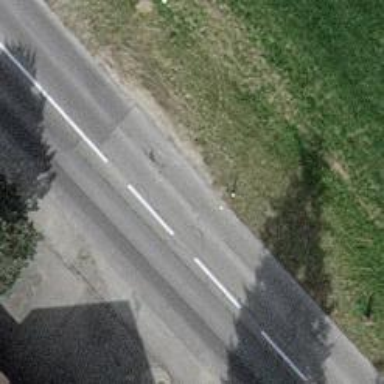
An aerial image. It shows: Asphalt road classified as tertiary.